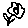
Label: flower